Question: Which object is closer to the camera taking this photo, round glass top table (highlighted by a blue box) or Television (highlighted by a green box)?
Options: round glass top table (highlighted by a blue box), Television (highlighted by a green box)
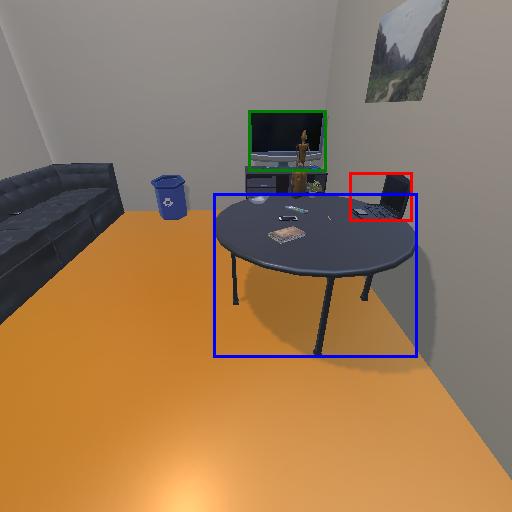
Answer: round glass top table (highlighted by a blue box)